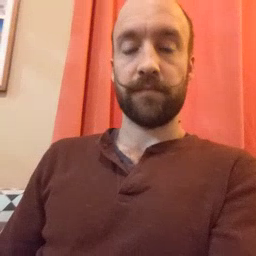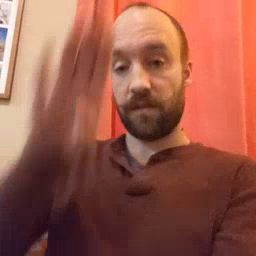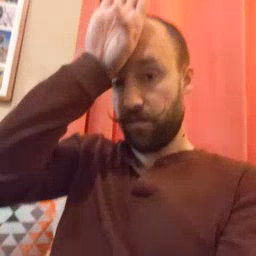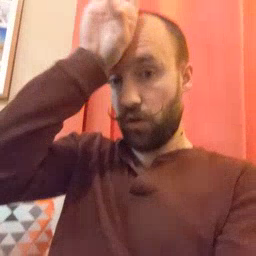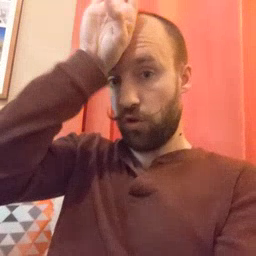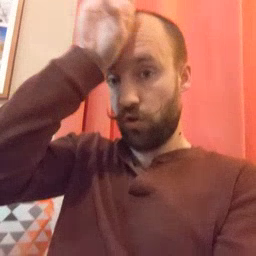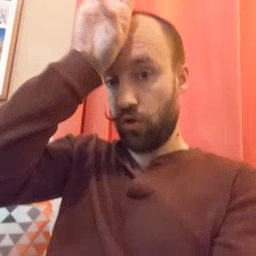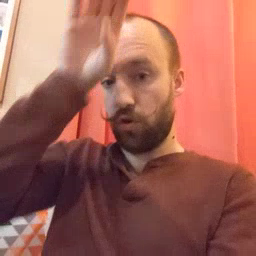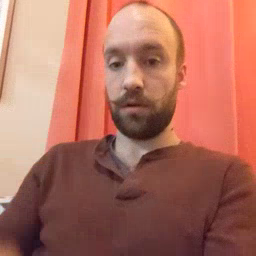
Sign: fireman